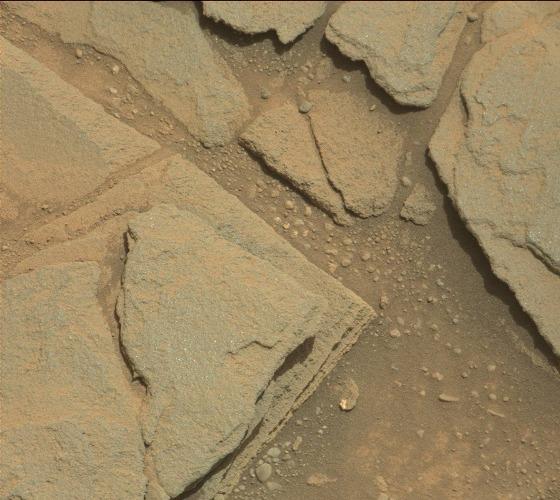
Terrain classes present: Bedrock, Gravel / Sand / Soil, Rock, Shadow